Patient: sex M, age 46
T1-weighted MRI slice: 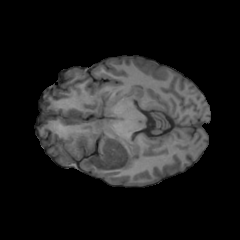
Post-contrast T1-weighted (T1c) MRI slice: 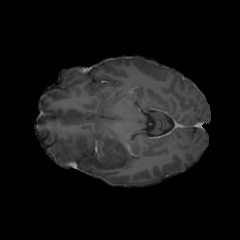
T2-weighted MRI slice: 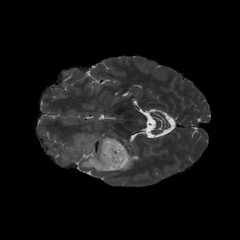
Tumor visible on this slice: yes
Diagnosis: Oligodendroglioma, IDH-mutant, 1p/19q-codeleted
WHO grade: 2